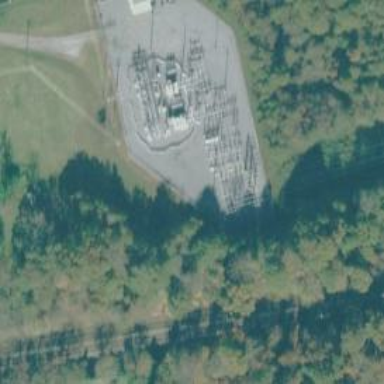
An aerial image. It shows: Switch for power supply.